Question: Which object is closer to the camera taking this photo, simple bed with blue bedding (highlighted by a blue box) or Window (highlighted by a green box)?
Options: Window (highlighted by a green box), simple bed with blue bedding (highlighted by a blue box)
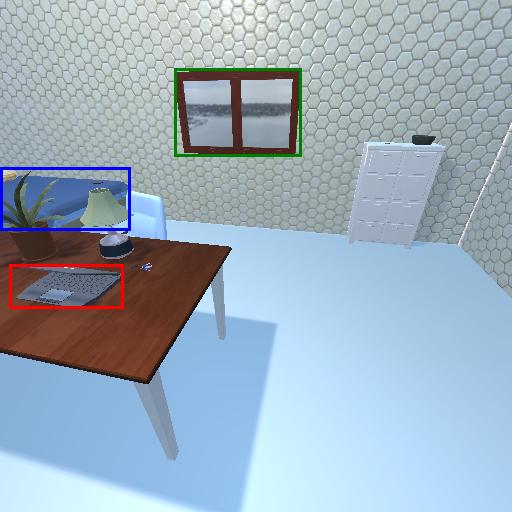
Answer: Window (highlighted by a green box)